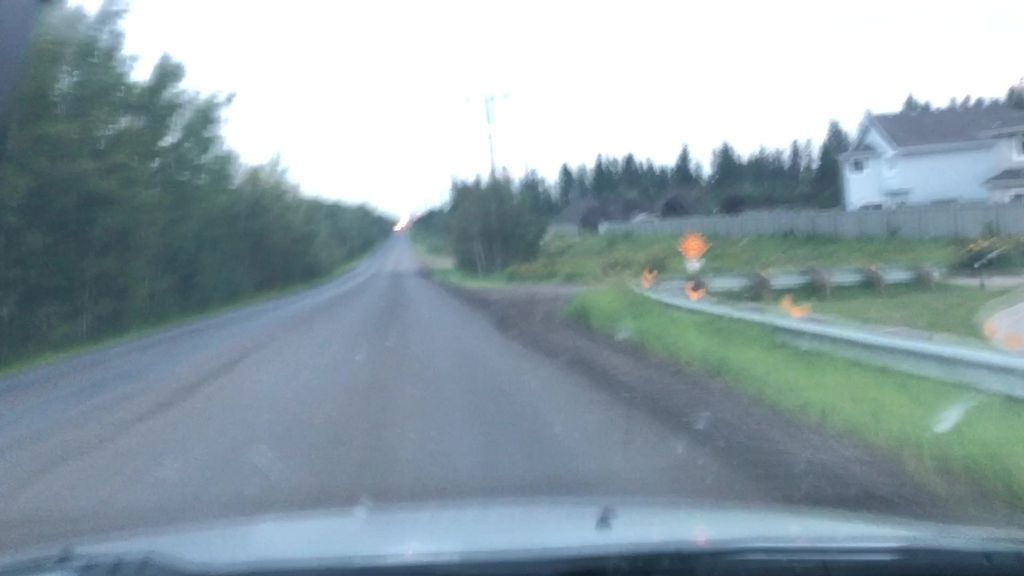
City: edmonton